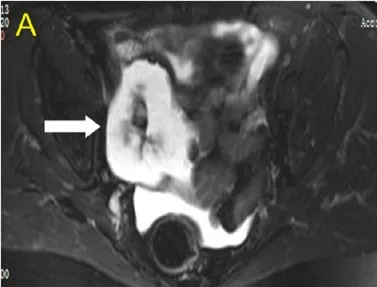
MRI and CT findings of the lesion in the right lower abdomen and spleen. (A, B) Axial view of the abdominal magnetic resonance scan revealed a slightly short T2 signal, a heterogeneous high signal in the diffusion-weighted image, and high signal intensity in the solid part (white arrow).
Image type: radiology (mri)